Interaction volume radius: 5 \u00c5
Interaction volume height: 35 \u00c5
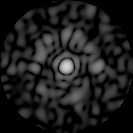
Disorder parameter: 0.8454